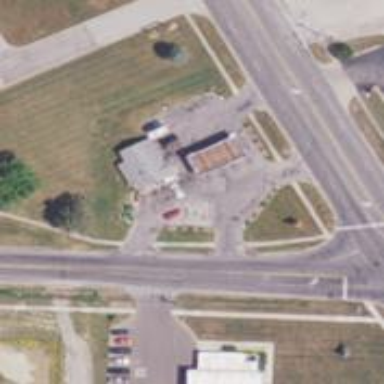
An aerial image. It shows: Convenience shop.